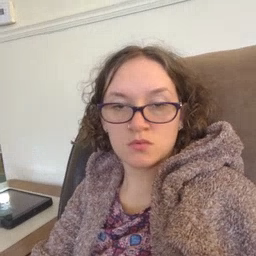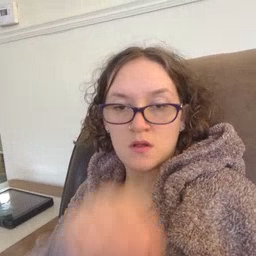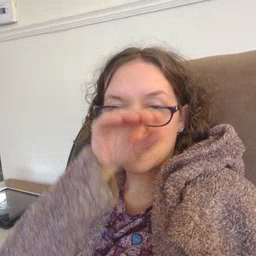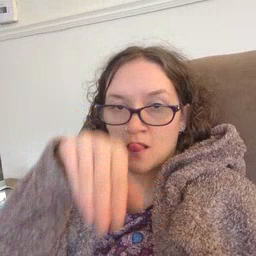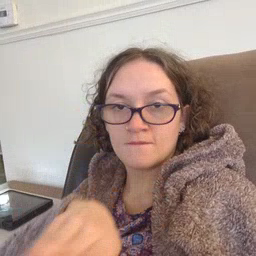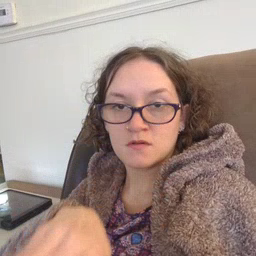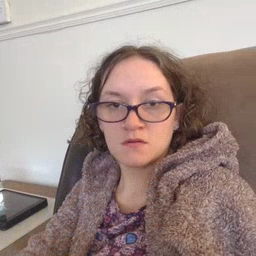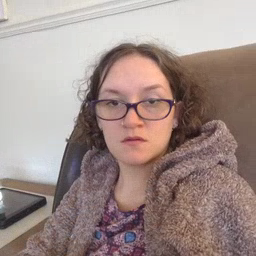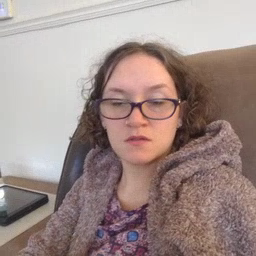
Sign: elephant